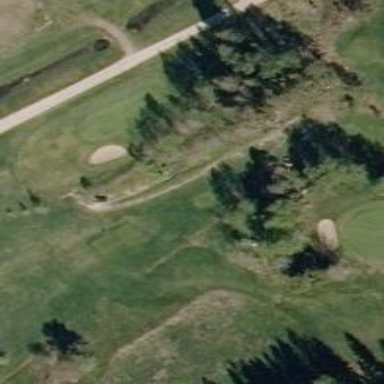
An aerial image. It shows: Path used for both walking and golf.